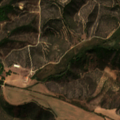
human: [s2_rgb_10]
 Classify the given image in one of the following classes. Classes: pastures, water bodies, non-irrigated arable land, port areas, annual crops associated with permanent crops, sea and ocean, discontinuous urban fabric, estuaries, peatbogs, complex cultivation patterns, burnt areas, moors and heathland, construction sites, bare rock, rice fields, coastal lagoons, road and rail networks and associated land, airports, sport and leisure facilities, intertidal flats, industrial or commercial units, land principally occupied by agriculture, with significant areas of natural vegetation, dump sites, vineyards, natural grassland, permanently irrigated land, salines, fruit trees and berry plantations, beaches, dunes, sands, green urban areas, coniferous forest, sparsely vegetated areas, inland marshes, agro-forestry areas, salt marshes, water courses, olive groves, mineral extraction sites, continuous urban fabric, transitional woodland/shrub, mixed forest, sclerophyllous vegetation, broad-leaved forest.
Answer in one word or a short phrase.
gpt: non-irrigated arable land, land principally occupied by agriculture, with significant areas of natural vegetation, mixed forest, sclerophyllous vegetation, transitional woodland/shrub